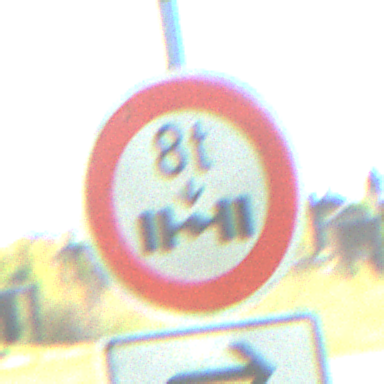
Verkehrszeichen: TatsaechlicheAchslast
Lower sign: RichtungsangabeDurchPfeile5
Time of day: Midday
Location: Outdoor (Special)
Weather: PartlyCloudy
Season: NotSpecified
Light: Natural